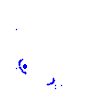
Particle: electron